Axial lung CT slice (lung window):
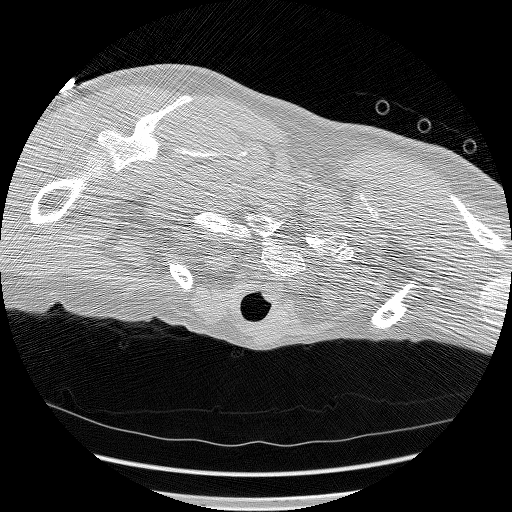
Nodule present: no